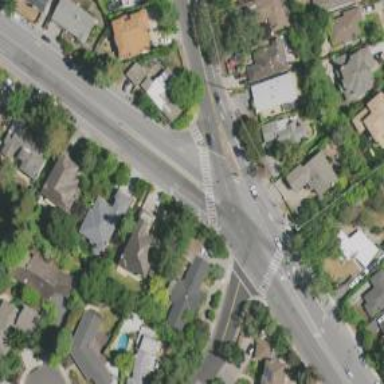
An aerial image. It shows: Crossing road.